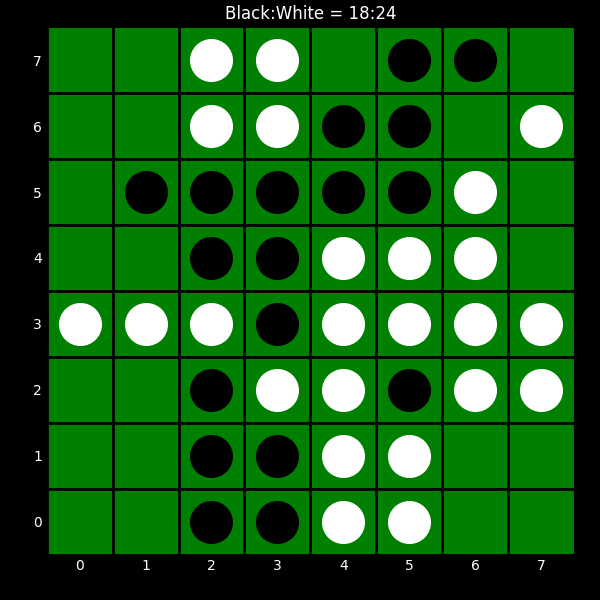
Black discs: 18
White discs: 24